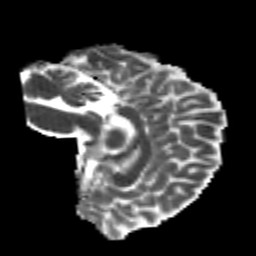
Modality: MD
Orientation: sagittal
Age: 23
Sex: female
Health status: healthy
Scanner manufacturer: philips
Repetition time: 7.386 s
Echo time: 0.08599 s